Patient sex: M
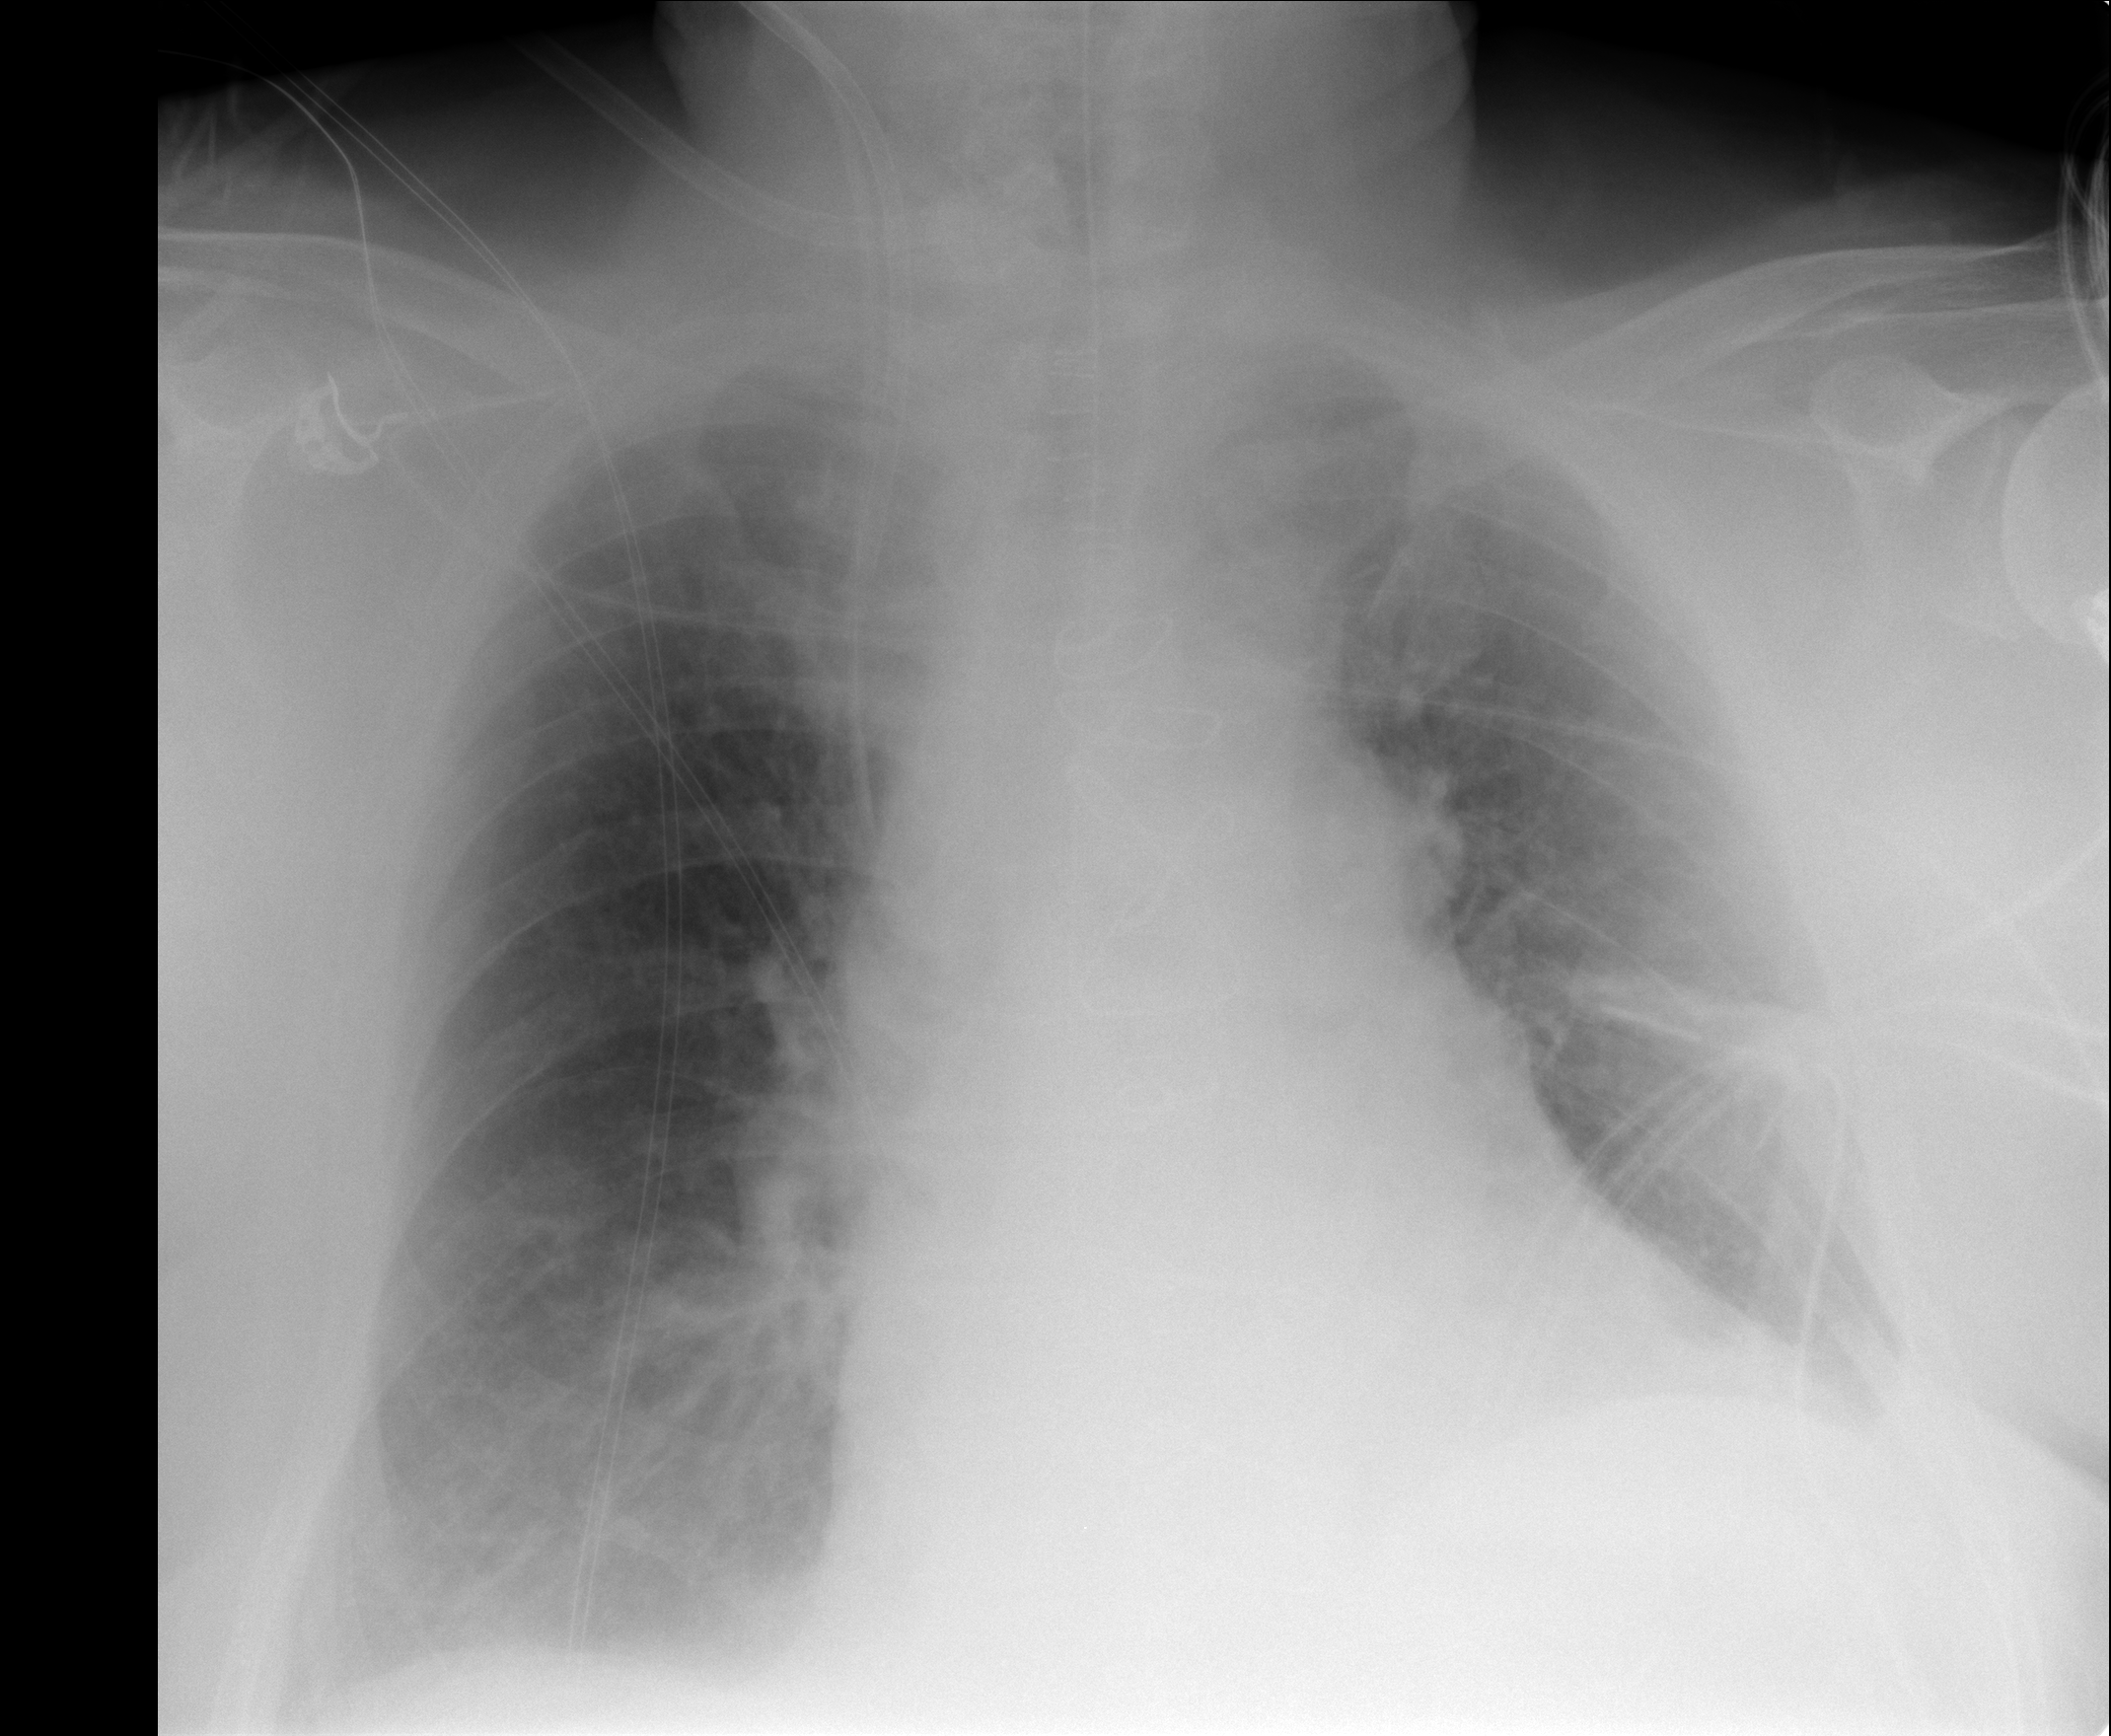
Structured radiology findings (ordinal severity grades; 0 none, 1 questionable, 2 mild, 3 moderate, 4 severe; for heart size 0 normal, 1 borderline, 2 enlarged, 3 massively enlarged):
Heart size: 1
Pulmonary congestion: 1
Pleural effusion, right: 1
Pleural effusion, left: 1
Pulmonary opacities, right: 0
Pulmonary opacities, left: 0
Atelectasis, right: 0
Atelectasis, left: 0